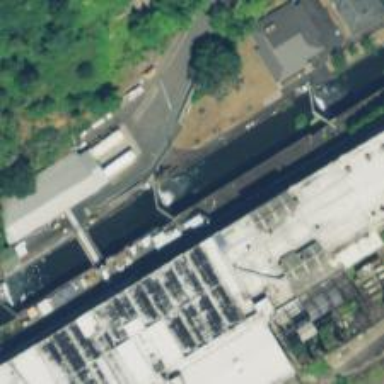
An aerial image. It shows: Lock gate on waterway.